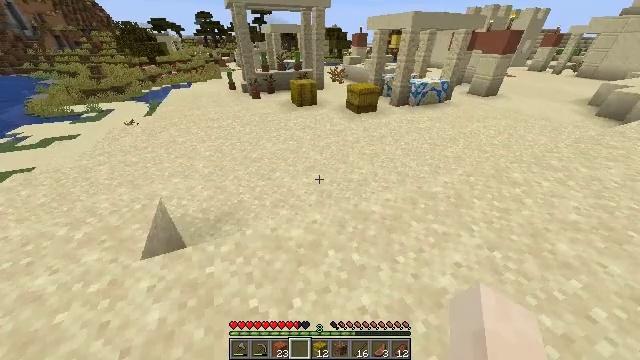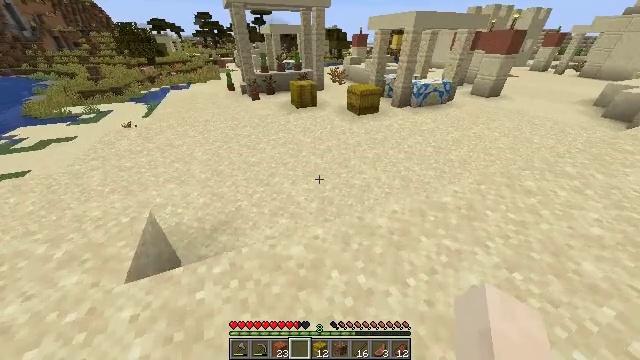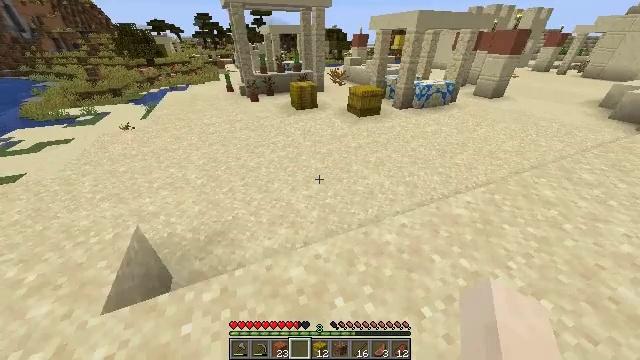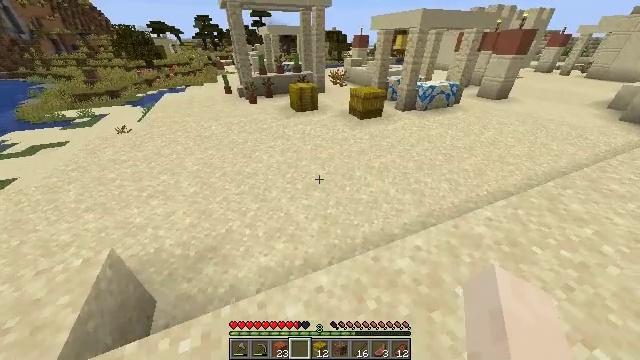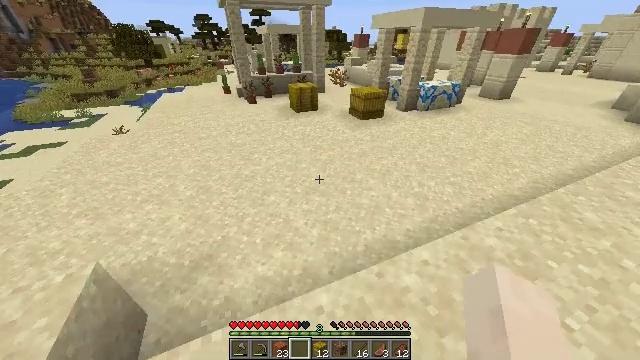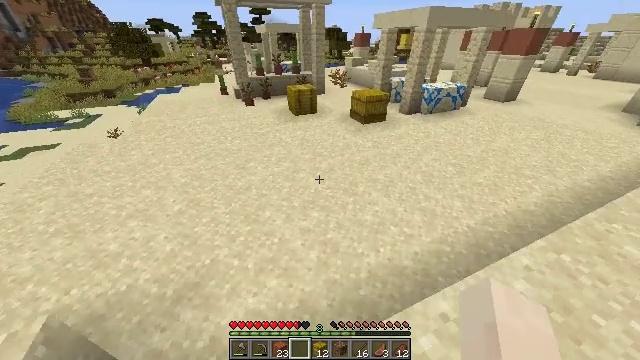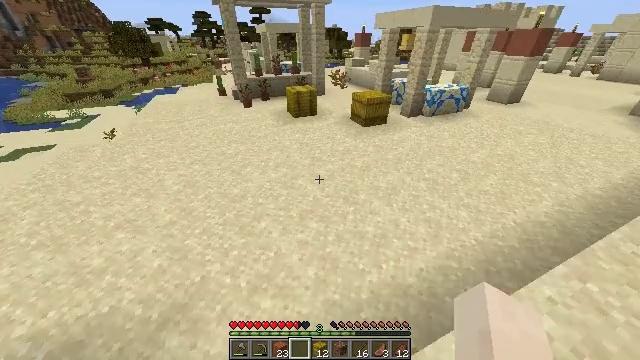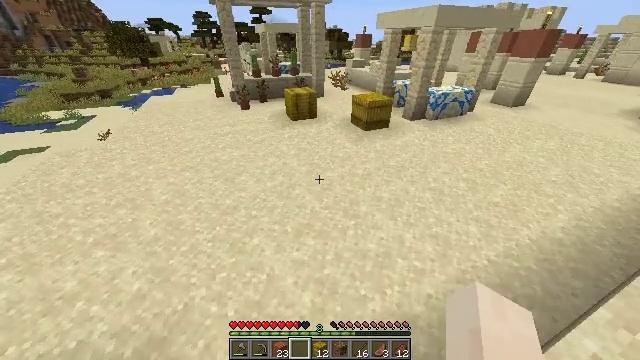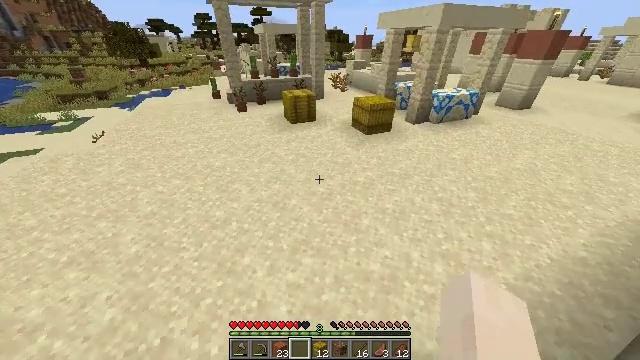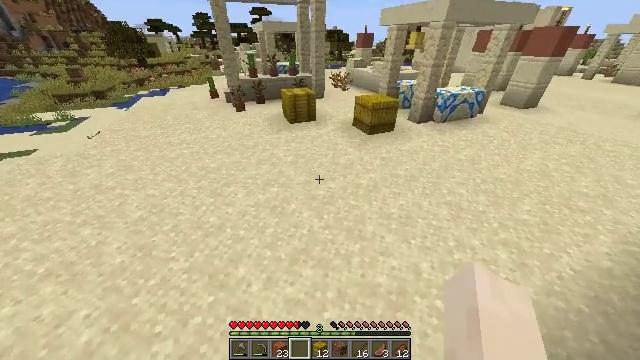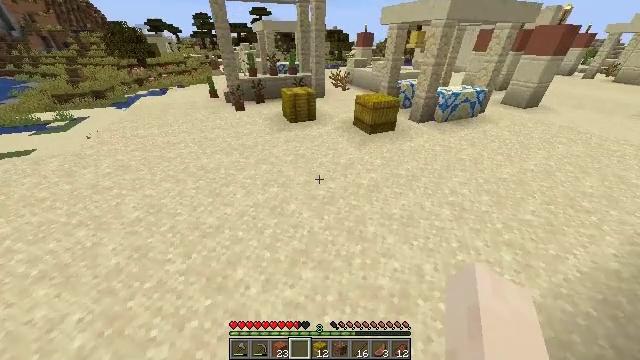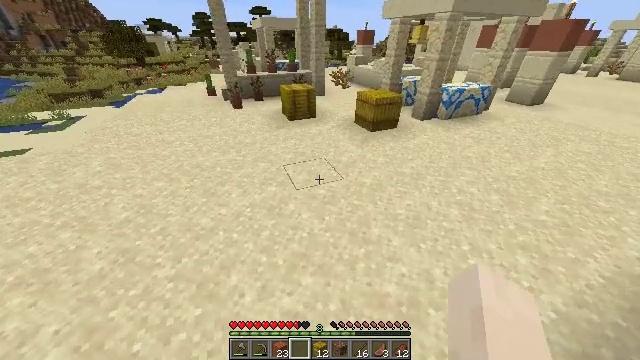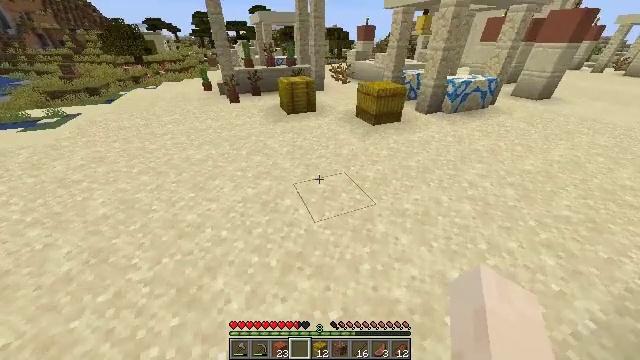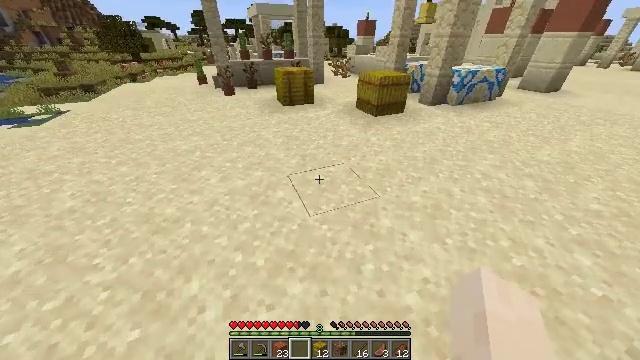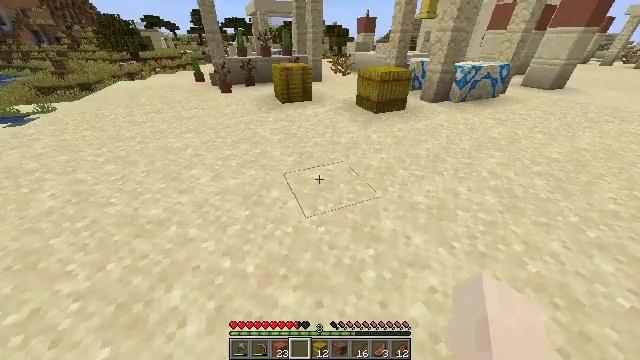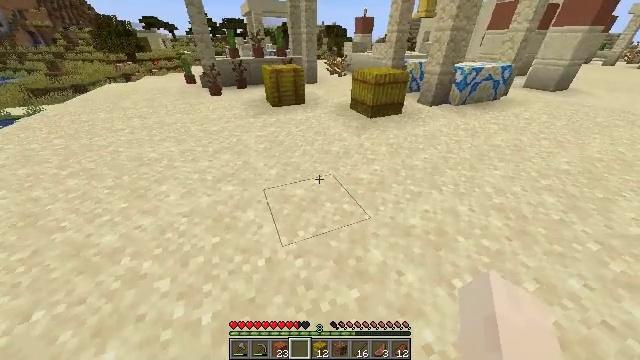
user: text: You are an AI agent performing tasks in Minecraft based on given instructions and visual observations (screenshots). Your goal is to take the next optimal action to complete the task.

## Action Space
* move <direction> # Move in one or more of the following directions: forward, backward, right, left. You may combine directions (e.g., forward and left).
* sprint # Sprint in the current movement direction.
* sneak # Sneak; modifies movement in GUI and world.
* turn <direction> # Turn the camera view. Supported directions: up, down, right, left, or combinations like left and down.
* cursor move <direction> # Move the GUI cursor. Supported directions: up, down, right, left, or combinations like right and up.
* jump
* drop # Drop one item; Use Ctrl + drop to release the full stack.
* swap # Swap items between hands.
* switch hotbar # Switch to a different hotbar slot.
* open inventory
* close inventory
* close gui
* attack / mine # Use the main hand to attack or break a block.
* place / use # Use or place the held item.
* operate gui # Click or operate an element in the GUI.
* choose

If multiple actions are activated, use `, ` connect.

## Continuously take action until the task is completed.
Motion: motion action
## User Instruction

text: Gather the white glazed terracotta from a structure.
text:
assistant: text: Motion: move forward
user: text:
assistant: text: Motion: move forward
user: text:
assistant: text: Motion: move forward
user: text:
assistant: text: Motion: move forward
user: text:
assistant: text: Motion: move forward
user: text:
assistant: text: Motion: move forward
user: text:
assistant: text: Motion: move forward
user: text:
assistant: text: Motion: move forward
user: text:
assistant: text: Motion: move forward
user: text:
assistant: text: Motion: move forward
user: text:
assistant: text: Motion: move forward and move right
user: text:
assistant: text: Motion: move forward and move right
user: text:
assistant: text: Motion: move forward and move right
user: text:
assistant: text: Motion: move forward and move right
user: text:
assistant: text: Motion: move forward and move right
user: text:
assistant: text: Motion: move forward and move right
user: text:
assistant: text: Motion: move forward and move right, turn right
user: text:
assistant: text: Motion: move forward and move right
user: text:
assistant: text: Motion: move forward and move right
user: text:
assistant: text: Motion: move forward and move right
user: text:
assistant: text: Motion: move forward and move right
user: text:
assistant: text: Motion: move forward and move right
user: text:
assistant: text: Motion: move forward and move right
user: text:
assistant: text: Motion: move forward and move right
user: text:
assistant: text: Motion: move forward and move right
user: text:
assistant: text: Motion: move forward and move right
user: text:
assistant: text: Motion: move forward and move right
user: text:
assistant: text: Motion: move forward and move right
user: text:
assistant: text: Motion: move forward and move right
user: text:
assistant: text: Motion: move forward and move right